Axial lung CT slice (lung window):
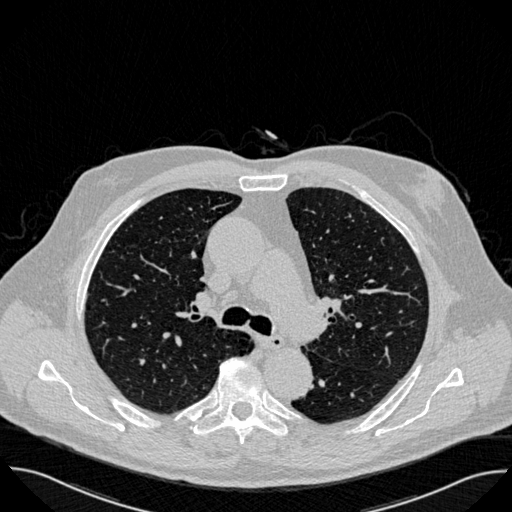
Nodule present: no